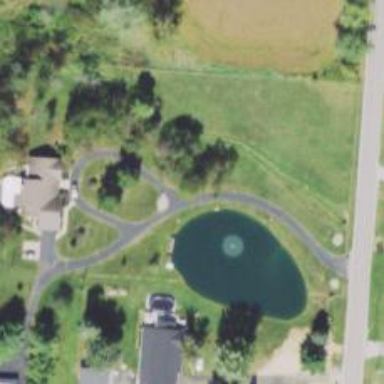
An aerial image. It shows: Driveway.